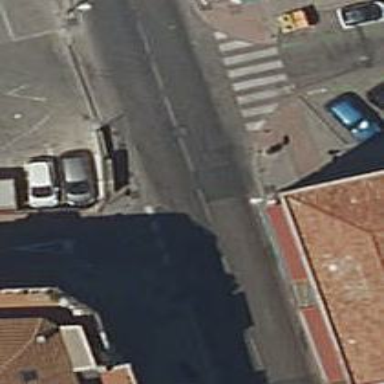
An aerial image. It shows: Unmarked crossing on the road.